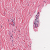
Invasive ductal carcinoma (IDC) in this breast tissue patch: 0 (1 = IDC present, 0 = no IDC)